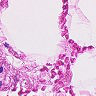
Metastatic tissue present: no